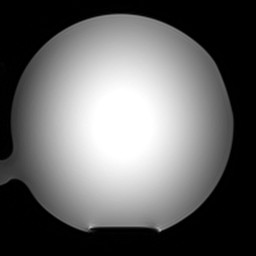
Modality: T1w
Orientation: sagittal
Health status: healthy
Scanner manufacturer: siemens
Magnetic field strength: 3 T
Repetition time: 1.9 s
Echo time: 0.00227 s